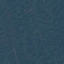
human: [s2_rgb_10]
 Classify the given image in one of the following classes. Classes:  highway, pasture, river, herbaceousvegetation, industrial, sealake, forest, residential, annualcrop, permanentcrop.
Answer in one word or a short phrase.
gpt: Forest